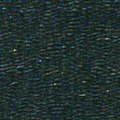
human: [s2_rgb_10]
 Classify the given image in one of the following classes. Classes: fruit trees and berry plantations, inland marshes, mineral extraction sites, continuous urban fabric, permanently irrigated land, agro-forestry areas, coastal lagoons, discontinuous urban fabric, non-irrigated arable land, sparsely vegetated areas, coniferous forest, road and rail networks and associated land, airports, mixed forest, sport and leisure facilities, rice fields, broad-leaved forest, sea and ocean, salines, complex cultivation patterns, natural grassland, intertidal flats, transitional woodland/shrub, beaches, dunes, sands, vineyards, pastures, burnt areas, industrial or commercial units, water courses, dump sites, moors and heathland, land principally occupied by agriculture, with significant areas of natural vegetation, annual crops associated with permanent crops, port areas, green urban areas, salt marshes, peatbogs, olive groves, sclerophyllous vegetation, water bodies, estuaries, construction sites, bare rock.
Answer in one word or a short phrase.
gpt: sea and ocean